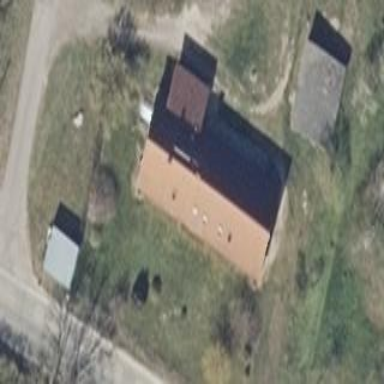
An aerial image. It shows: Building with gabled roof.